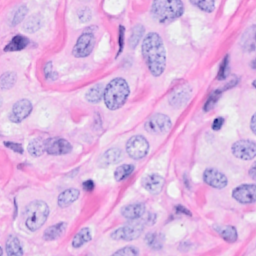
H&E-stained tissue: Breast